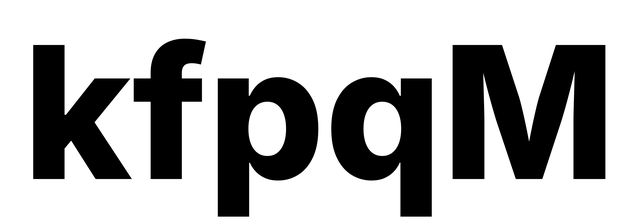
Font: Inter_ExtraBold